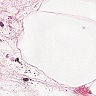
Metastatic tissue present: no